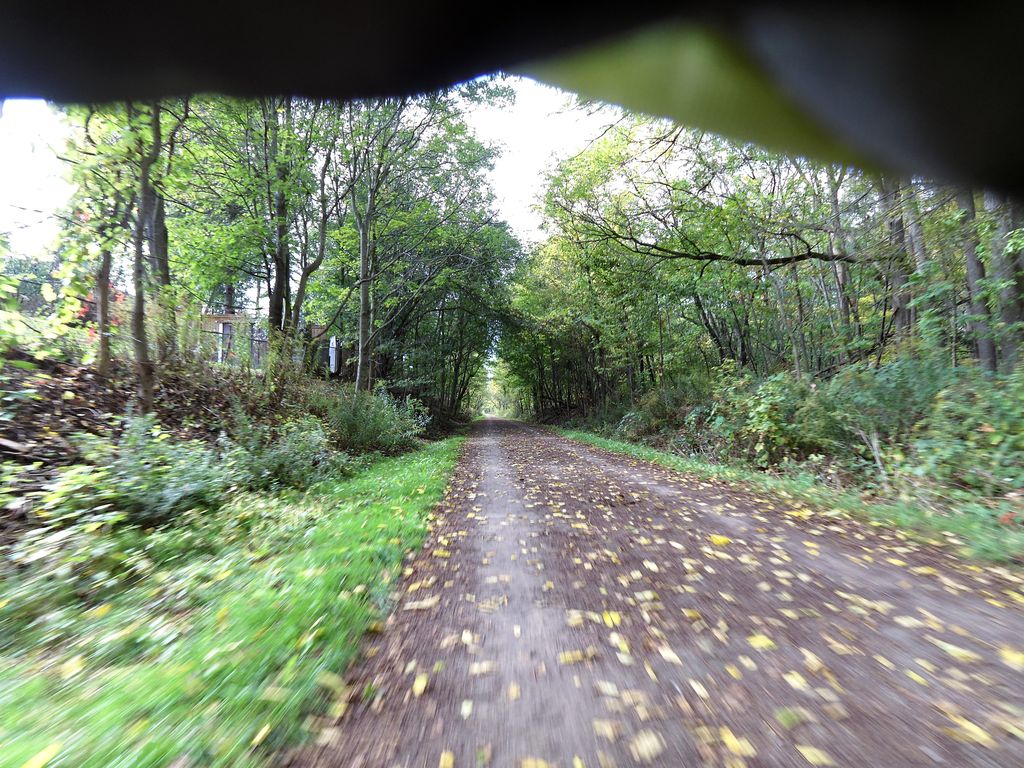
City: hamilton